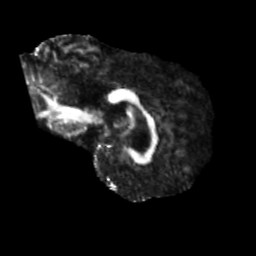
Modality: FA
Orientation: sagittal
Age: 46
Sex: female
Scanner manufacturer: siemens
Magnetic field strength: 3 T
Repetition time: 5.25 s
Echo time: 0.08 s